Question: I need to get the effect of photo sliders as shown in the image below. I need to get all 3 divs auto resizable, one behind the other, but i can't get it.

'''
<html>
<head>
<style>
body {
height: 100%;
width: 100%;
margin: auto;
}
#slide1 {
height: auto;
width: 50%;
position: relative;
}
#slide1 img {
height: 100%;
width: 100%;
position: relative;
}
#slide2 {
height: auto;
width: 50%;
position: relative;
}
#slide2 img {
height: 100%;
width: 100%;
position: relative;
}
#slide3 {
height: auto;
width: 50%;
position: relative;
}
#slide3 img {
height: 100%;
width: 100%;
position: relative;
}
</style>
</head>
<body>
<div id="slide1">
<img src="no_image.jpg" alt=""></img>
</div>
<div id="slide2">
<img src="no_image2.jpg" alt=""></img>
</div>
<div id="slide3">
<img src="no_image3.jpg" alt=""></img>
</div>
</body>
'''
<URL>
Anyone can help me please ? Thanks in advance.
Sorry if I have typos.
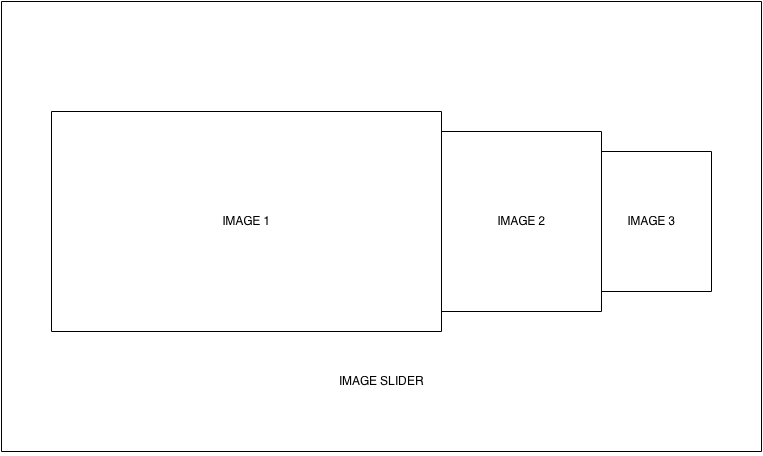
Answer: position:relative is the culprit. The browser causes them to stack vertically in realtion to one another. Use
'''
position:absolute;
'''
to get them where you want.
The fiddle has css for position:absolute and inline styles for each slide.
<URL>